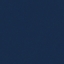
Land use / land cover class: SeaLake